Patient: sex M, age 69
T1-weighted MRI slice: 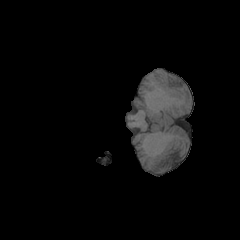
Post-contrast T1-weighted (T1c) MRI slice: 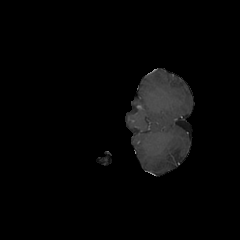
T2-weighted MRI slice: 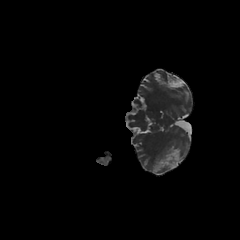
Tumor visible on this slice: no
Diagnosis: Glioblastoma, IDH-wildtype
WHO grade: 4